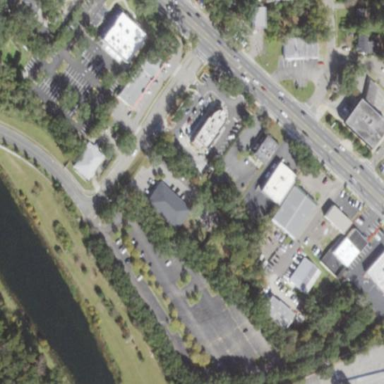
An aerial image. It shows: Commercial area.